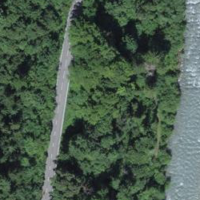
EUNIS habitat code: 44
Species observed at this site:
Salvia glutinosa